四年级 · 算术
制作一个花篮要用 7 枝剑兰、 27 枝百合和 25 枝康乃馨。制作 8 个这样的花篮, 需要剑兰和康乃馨共多少枝?

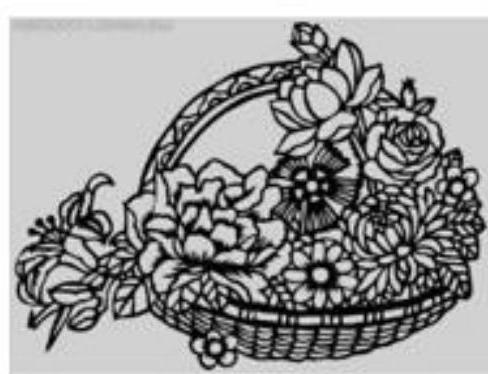
答案: 解解： $8 \times 7+8 \times 25$

$$
\begin{aligned}
& =8 \times(7+25) \\
& =8 \times 32 \\
& =256 \text { (枝) }
\end{aligned}
$$

答：需要剑兰和康乃馨共 256 枝。